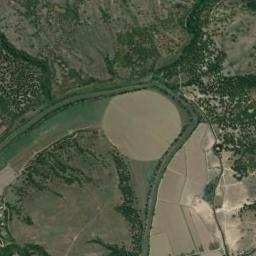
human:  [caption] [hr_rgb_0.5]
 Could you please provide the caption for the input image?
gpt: There are many trees around the river .

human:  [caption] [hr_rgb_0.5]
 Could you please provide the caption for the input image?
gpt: The dark green river goes through the mountainous area and some fields are next to the river .

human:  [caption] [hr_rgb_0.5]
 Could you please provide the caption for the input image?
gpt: A curved green river with approximately a zigzag shape, With green and tan mixed fields on both sides of the bank .

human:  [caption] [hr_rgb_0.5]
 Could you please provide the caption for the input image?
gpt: The river goes through farmland and trees .

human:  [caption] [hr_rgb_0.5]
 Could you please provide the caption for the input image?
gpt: There are green meadows and yellow farmlands near the river .